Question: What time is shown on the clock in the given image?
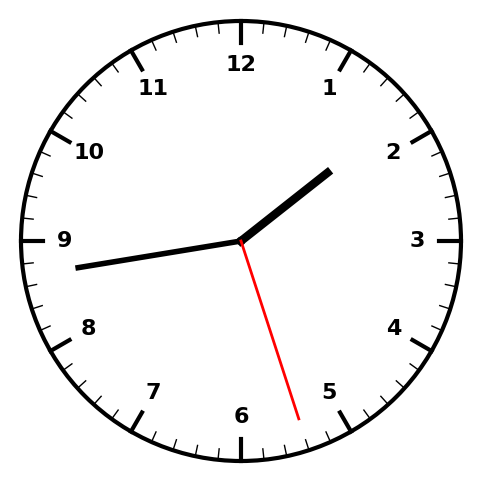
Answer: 01:43:27